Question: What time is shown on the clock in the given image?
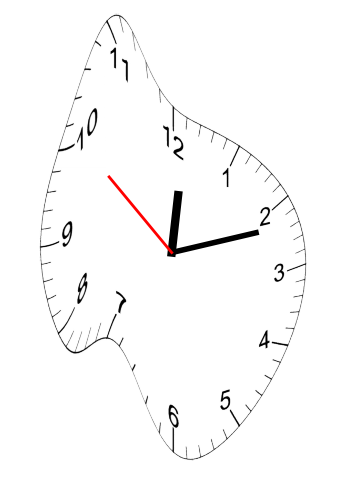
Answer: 12:11:51